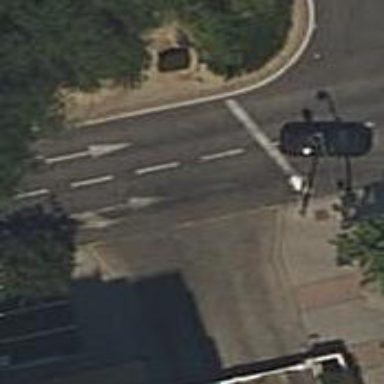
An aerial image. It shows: Road with traffic signals at crossing.